Question: So I'm using this C library in my C++ app, and one of the functions returns a void*. Now I'm not the sharpest with pure C, but have heard that a void* can be cast to pretty much any other *-type. I also know that I expect a float at the end somewhere from this function.
So I cast the void* to a float* and dereference the float*, crash. darn!.
I debug the code and in gdb let it evaluate '(float)voidPtr' and low and behold the value is what I expect and need!
But wait, it's impossible to the same during compile time. If I write 'float number = (float)voidPtr;' it doesn't compile, which is understandable.
So now the question, how do I get my float out of this fricking void*?
EDIT: Thanks to H2CO3 this was solved, but I see lots of answers and comments appearing and dissappering not believing that I could do (float)voidPtr in gdb. here is the screenshot.

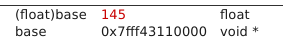
Answer: Try using pointers:
'''
void *theValueAsVoidPtr = // whatever
float flt = *(float *)&theValueAsVoidPtr;
'''